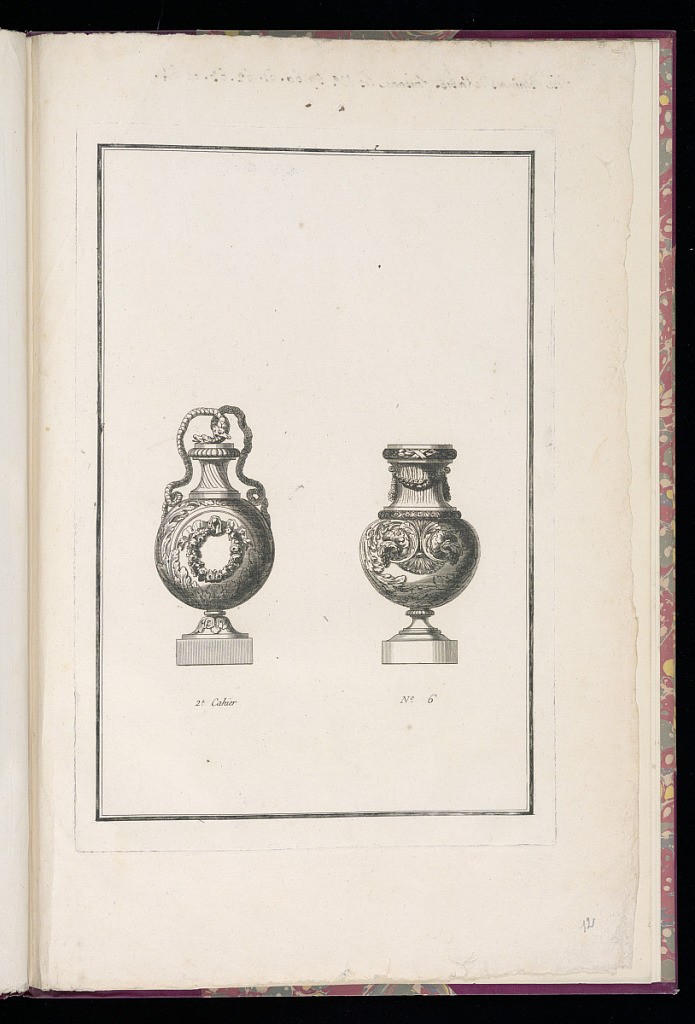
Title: Ornamental Vase Design
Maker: St. G..., active 18th century
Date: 1772-1777
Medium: Engraving on paper
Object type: Print
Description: Two vases side by side, both with rounded bellies. The vase on the left has two snakes that attach from the body to the lip that form handles. The body of the vase is decorated with acanthus leaves and has a wreath of roses. The vase is elevated on a low socle. The vase on the right has a tall neck with a garland draped across it. The body of the vase is decorated with acanthus leaves. The foot of the vase is tapered and appears attached to the socle. The plate is numbered.